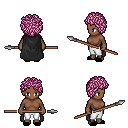
a pixel art fantasy rpg character, female body template, human, dark skin, black cape, white pants, pink curly afro hairstyle, black slippers, spear, four views (front, back, left, right), 2x2 character sprite sheet, small pixel art, hard edges, no anti-aliasing